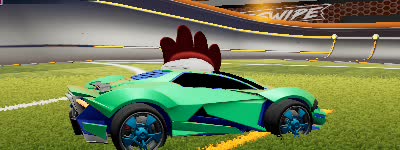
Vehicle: werewolf